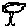
Label: tree